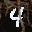
Label: 4